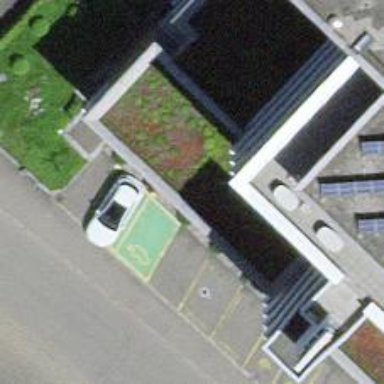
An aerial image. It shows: Charging station.